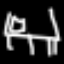
Label: bed